Question: Using advice given in <URL> I tried
'''
FEV <- expand.grid(sex=c('female', 'male'), smoke=c('no', 'yes'),
reps=1:5)
set.seed(1)
FEV$fev <- runif(nrow(FEV), 1, 4)
ggplot(FEV, aes(x=smoke, y=fev, color=sex)) +
geom_boxplot(alpha=.5, width=.2) + # remove width to overlay boxes on pts
stat_summary(fun.y=mean, geom="point", shape=5, size=2,
position=position_dodge(width=.2)) +
geom_dotplot(binaxis='y', stackdir='center', position='dodge') +
xlab('') + ylab(expression(FEV[1])) + coord_flip()
'''

The means are not placed quite correctly in the vertical sense. Guidance welcomed. Note: I like having the box plots between the two sets of dots; that's not the problem.
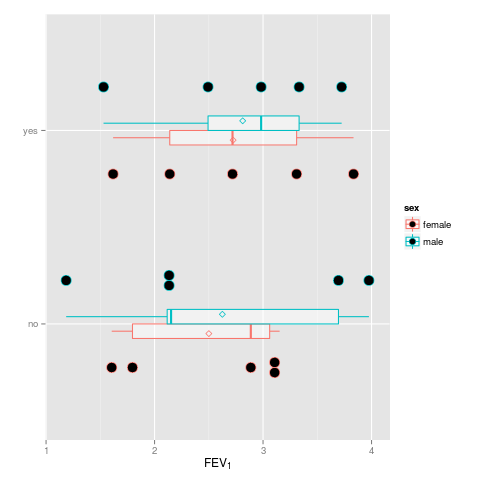
Answer: The help for ?position_dodge just says that dodging things with different widths is tricky - I usually tweak this manually. Trying a few values, it looks like you want the points to take a dodge width that is 3/4 of the boxplot width but I don't know why or if that holds for other geoms. I would try changing the width for the stat_summary call to 0.15